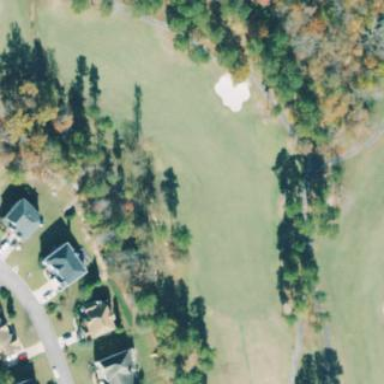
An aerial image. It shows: Golf fairway surrounded by grass.